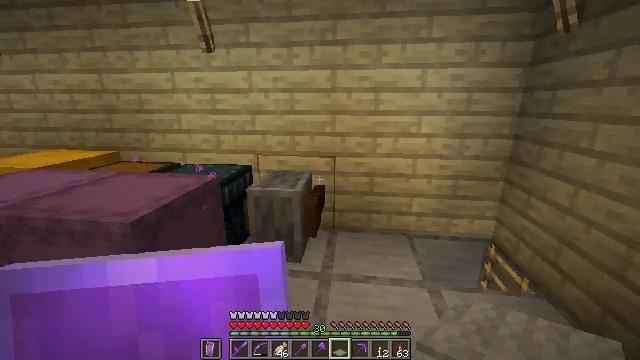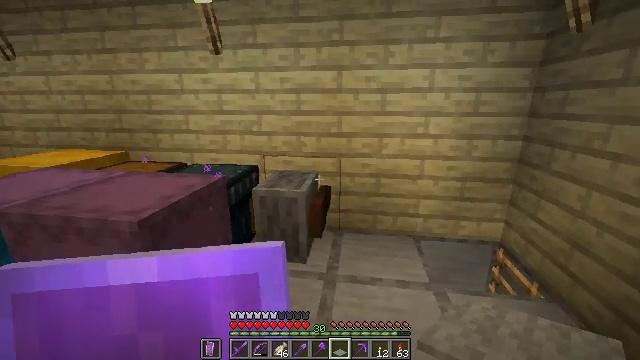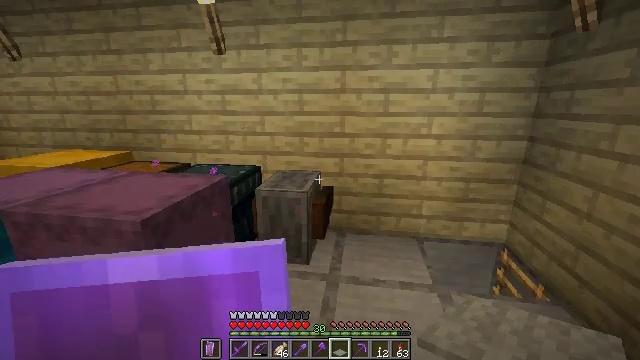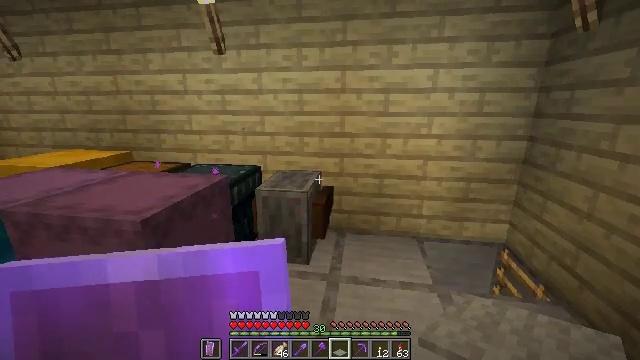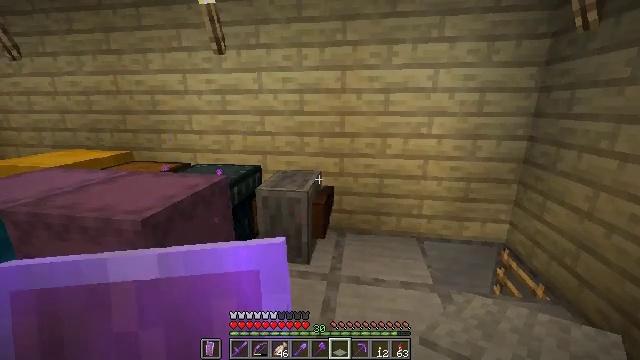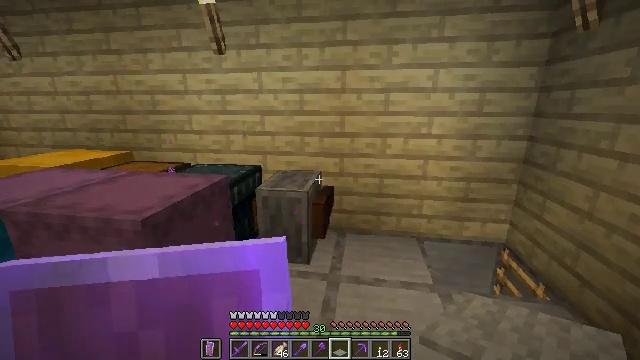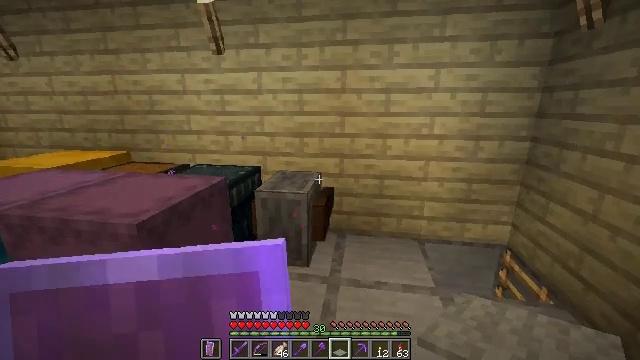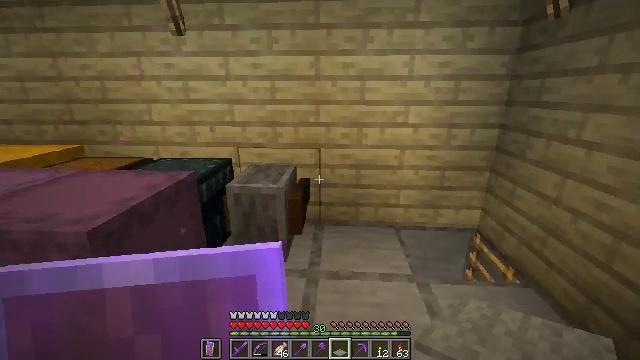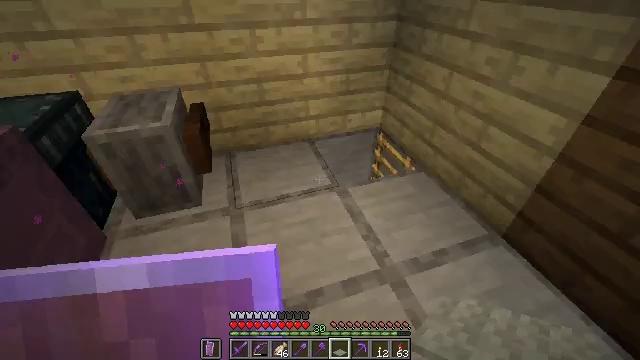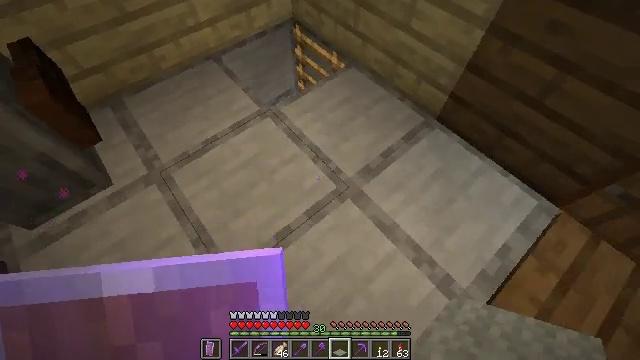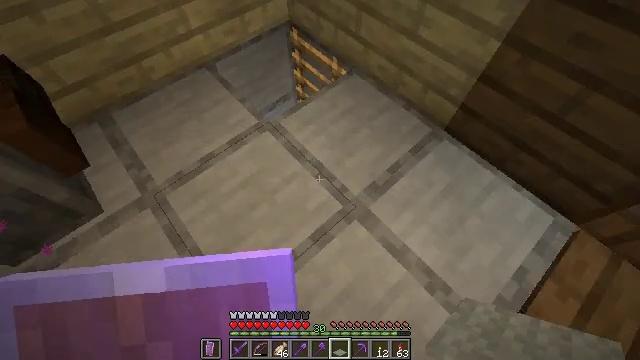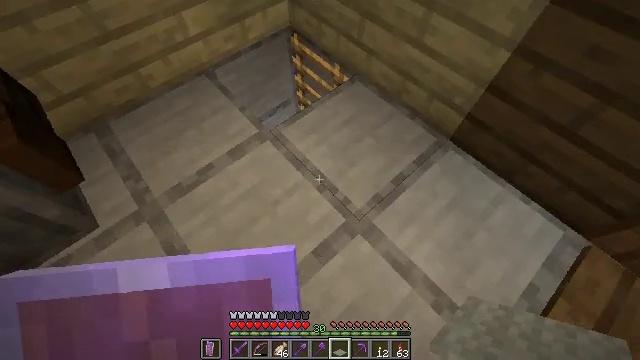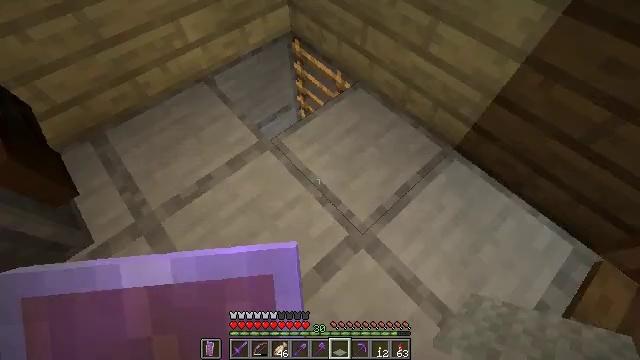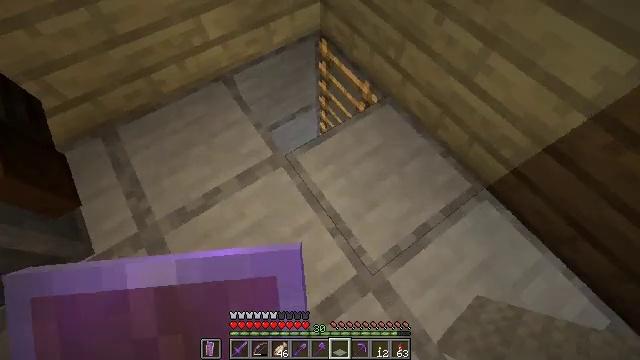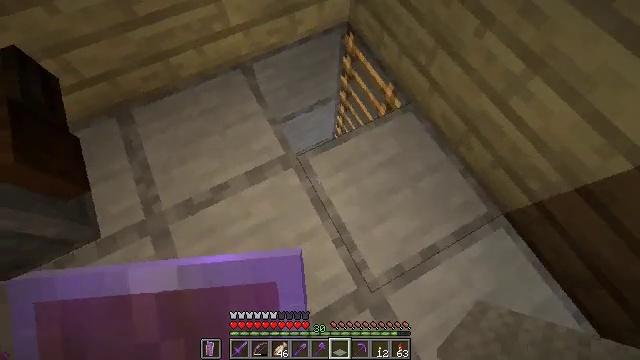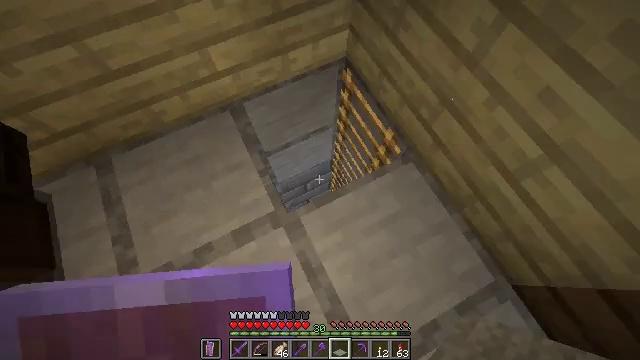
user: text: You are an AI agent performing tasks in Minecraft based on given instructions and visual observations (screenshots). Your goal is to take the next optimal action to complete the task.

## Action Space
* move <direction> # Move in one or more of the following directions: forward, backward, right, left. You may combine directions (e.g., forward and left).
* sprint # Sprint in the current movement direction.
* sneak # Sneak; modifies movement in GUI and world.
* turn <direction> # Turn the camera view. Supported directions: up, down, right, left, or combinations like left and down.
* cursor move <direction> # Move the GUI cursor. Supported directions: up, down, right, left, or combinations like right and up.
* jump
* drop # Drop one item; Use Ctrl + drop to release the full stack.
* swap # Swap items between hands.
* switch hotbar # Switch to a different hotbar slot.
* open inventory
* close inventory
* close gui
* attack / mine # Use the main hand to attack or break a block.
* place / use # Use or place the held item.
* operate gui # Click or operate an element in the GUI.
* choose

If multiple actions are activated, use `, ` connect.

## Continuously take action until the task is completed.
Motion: motion action
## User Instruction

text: Recycle the quartz slab for reuse.
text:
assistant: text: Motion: turn left
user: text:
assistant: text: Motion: no_op
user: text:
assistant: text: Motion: no_op
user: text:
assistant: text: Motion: no_op
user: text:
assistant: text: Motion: no_op
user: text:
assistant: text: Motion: move forward
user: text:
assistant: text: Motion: move forward, turn right and down
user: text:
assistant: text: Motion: move forward, turn right and down
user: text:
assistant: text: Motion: move forward, turn right and down
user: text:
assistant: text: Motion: move forward, turn right and down
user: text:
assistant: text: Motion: move forward
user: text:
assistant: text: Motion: move forward
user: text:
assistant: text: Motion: move forward, turn left and down
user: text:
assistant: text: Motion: move forward, turn left and down
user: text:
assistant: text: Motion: move forward
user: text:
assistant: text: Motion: move forward
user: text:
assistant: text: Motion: move forward
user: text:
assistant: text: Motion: move forward, turn right and down
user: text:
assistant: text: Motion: move forward, turn right and down
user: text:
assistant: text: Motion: move forward, turn right and down
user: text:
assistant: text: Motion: move forward, turn right and down
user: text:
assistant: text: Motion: move forward
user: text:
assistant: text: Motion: move forward
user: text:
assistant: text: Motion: no_op
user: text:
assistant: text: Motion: turn down
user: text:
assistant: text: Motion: turn right and down
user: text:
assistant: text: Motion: turn right and down
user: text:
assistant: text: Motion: turn right and down
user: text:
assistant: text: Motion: no_op
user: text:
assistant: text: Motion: move back